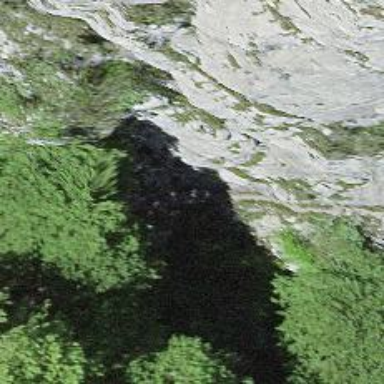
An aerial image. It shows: Rocky path.